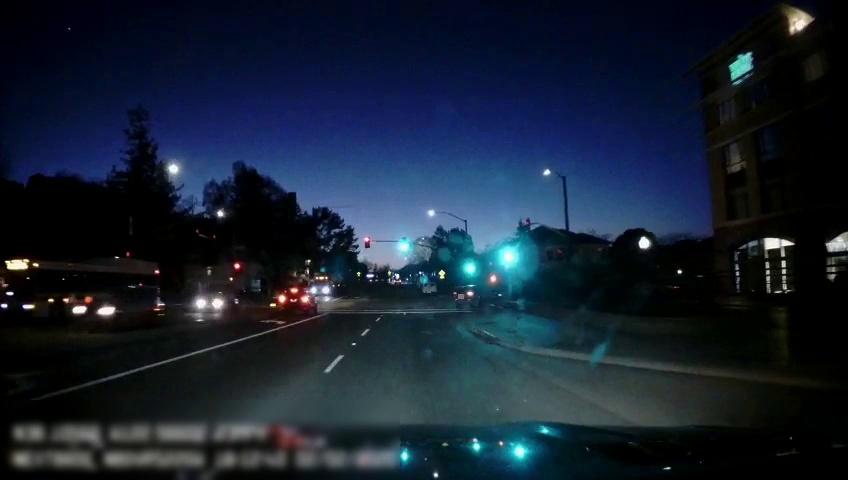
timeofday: Night
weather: Other
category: Drivable Space
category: Vehicles | SUV
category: Vehicles | SUV
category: Vehicles | Bus
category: Vehicles | Truck
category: Vehicles | Truck
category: Vehicles | SUV
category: Vehicles | Car
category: Lanes | Current Lane
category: Lanes | Alternate Lane
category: Lanes | Opposite Lane
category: Traffic | Lights
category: Traffic | Lights
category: Traffic | Lights
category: Traffic | Lights
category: Traffic | Lights
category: Traffic | Lights
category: Traffic | Lights
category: Traffic | Lights
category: Traffic | Lights